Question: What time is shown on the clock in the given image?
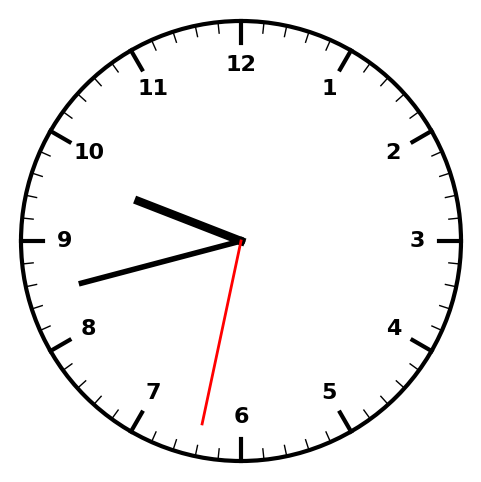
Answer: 09:42:32